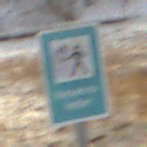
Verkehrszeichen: Verkehrshelfer
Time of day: MorningAfternoon
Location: Roofed (Suburban)
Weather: PartlyCloudy
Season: Winter
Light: Natural